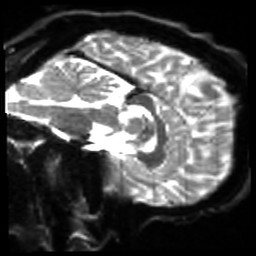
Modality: sbref
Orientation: sagittal
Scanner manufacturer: siemens
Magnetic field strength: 3 T
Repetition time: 4 s
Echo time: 0.0594 s